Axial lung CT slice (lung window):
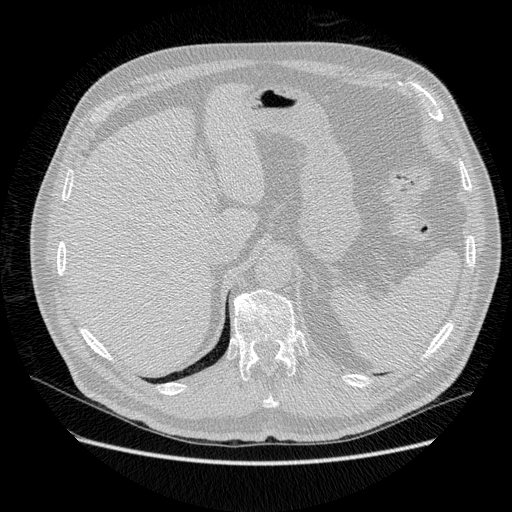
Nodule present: no